Question: I am trying to test the dll which I wrote with GoogleTest and when I call one of the tests It throws me this error:

I have come to the conclusion that the problem is in assigning memory to vectors but I don't know how to resolve this as I am fairly new to C++ programming. The code is as follows:
'''
#ArraysCPP11.h
#ifdef ARRAYSCP11_EXPORTS
#define ARRAYSCP11_API __declspec(dllexport)
#else
#define ARRAYSCP11_API __declspec(dllimport)
#endif
__declspec(dllexport) void removeWhiteSpaces(std::vector<std::string> v, std::vector<std::string> &output);
'''
'''
#ArraysCPP11.cpp
void removeWhiteSpaces(std::vector<std::string> v, std::vector<std::string> &output) { //odstranjevanje presledkov iz vector-ja (vsak drugi element je bil presledek)
for (std::vector<std::string>::iterator it = v.begin(); it != v.end(); it++) {
std::string buffer = *it;
if (isdigit(buffer[0])){;
output.push_back(*it);
}
}
}
'''
'''
#TestTemp.h
template<class T>
class TestTemp
{
public:
TestTemp();
void SetValue(T obj_i);
T GetValue();
bool alwaysTrue();
bool TestTemp<T>::formattingTest(std::string input, std::vector<std::string> realVector, std::vector<std::string> formattedInput);
private:
T m_Obj;
};
template<class T>
inline bool TestTemp<T>::formattingTest(std::string input, std::vector<std::string> realVector, std::vector<std::string> formattedVector) {
std::string input2 = input;
// std::vector<std::string> fResult;
std::string first;
std::string second;
bool endResult = true;
std::vector<std::string> end;
//std::vector<std::string> result = split(input2, ' ');
removeWhiteSpaces(formattedVector,end);
std::vector<std::string>::iterator yt = realVector.begin();
for (std::vector<std::string>::iterator it = end.begin(); it != end.end(); it++, yt++) {
first = *it;
second = *yt;
if (first.compare(second) != 0) {
endResult = false;
break;
}
}
return endResult;
}
'''
'''
#ArraysCPP11-UnitTest.cpp
struct formattingTesting{
// formattingTesting* test;
std::string start;
std::vector<std::string> endResult;
formattingTesting() {
}
explicit formattingTesting(const std::string start, const std::vector<std::string> endResult)
: start{start}, endResult{endResult}
{
}
};
struct fTest : testing::Test {
formattingTesting* test;
fTest() {
test = new formattingTesting;
}
~fTest() {
delete test;
}
};
struct format {
std::string start;
std::vector<std::string> end;
};
struct formTest : fTest, testing::WithParamInterface<format> {
formTest() {
test->start = GetParam().start;
test->endResult = GetParam().end;
}
};
TEST_P(formTest, test1) {
bool endResult = true;
TestTemp<int> TempObj;
std::string first;
std::string second;
//std::string start ("1 2 3 4 5 6 7 8 9 10");
//std::vector<std::string> end = { "1","2","3","4","5","6","7","8","9","10" };
std::vector<std::string> start2 = { "1","","2","3","4","5","6","7","8","9","10" };
std::string start = GetParam().start;
std::vector<std::string> end = GetParam().end;
bool result = TempObj.formattingTest(start,end,start2);
EXPECT_TRUE(result);
}
INSTANTIATE_TEST_CASE_P(Default, formTest, testing::Values(
format{ "1", {"1"} },
format{ " ", {} },
format{ "1 2 3 4 5",{"1","2","3","4","5"} },
format{ "1 2 3 4 5 6", {"1","2","3","4","5","6"} }
));
int main(int argc, char** argv)
{
testing::InitGoogleTest(&argc, argv);
RUN_ALL_TESTS();
return 0;
}
'''
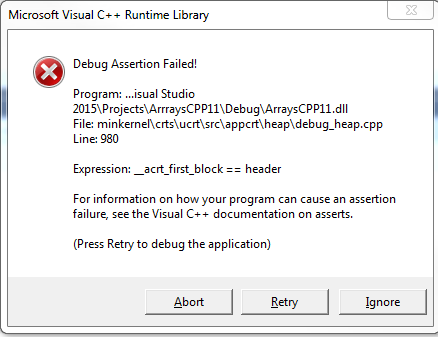
Answer: As this is a DLL, the problem might lie in different heaps used for allocation and deallocation (try to build the library statically and check if that will work).
The problem is, that DLLs and templates do not agree together very well. In general, depending on the linkage of the MSVC runtime, it might be problem if the memory is allocated in the executable and deallocated in the DLL and vice versa (because they might have different heaps). And that can happen with templates very easily, for example: you push_back() to the vector inside the removeWhiteSpaces() in the DLL, so the vector memory is allocated inside the DLL. Then you use the output vector in the executable and once it gets out of scope, it is deallocated, but inside the executable whose heap doesn't know anything about the heap it has been allocated from. Bang, you're dead.
This can be worked-around if both DLL and the executable use the same heap. To ensure this, both the DLL and the executable must use the dynamic MSVC runtime - so make sure, that both link to the runtime dynamically, not statically. In particular, the exe should be compiled and linked with /MD[d] and the library with /LD[d] or /MD[d] as well, neither one with /MT[d]. Note that afterwards the computer which will be running the app will need the MSVC runtime library to run (for example, by installing "Visual C++ Redistributable" for the particular MSVC version).
You could get that work even with /MT, but that is more difficult - you would need to provide some interface which will allow the objects allocated in the DLL to be deallocated there as well. For example something like:
'''
__declspec(dllexport) void deallocVector(std::vector<std::string> &x);
void deallocVector(std::vector<std::string> &x) {
std::vector<std::string> tmp;
v.swap(tmp);
}
'''
(however this does not work very well in all cases, as this needs to be called explicitly so it will not be called e.g. in case of exception - to solve this properly, you would need to provide some interface from the DLL, which will cover the vector under the hood and will take care about the proper RAII)
---
: the final solution was actually was to have all of the projects (the exe, dll and the entire googleTest project) built in
(the GoogleTest projects are built in Multi-threaded debug(/MTd) by default)